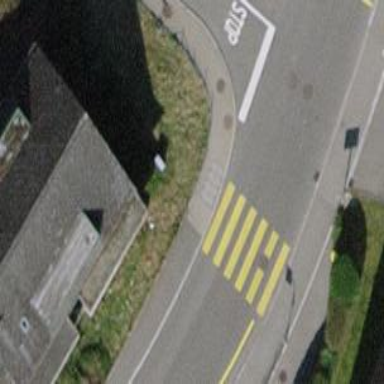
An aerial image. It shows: Uncontrolled road crossing.